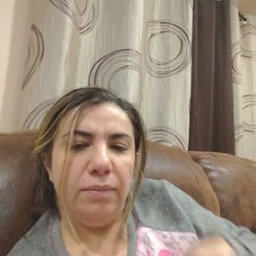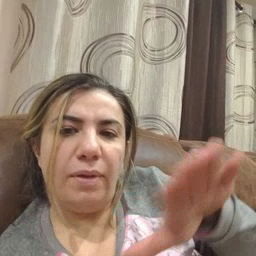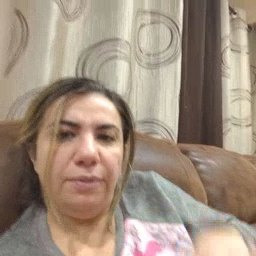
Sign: clean